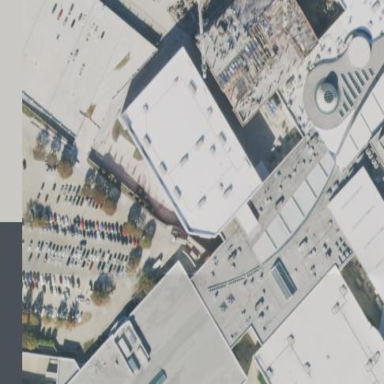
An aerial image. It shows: Commercial building located in theme park.